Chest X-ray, PA view. Patient: 47 years old, sex M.
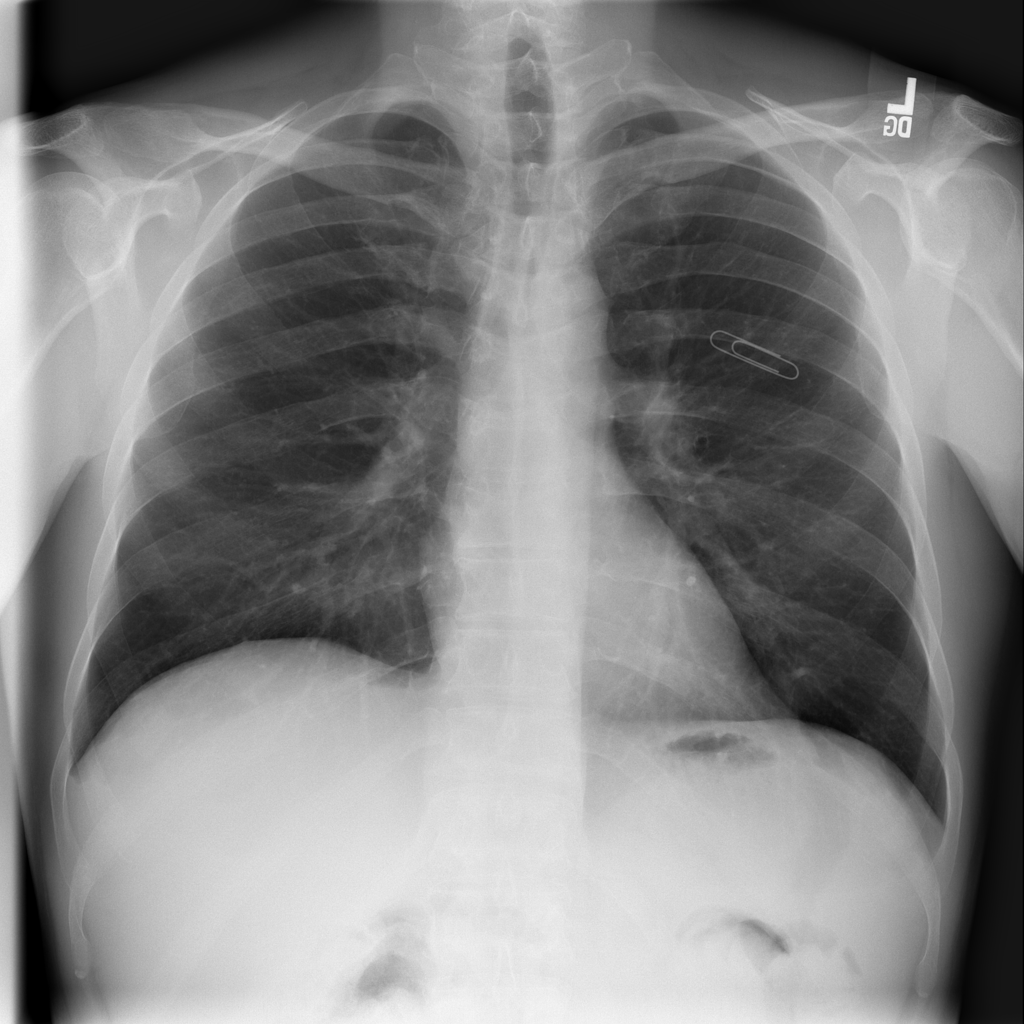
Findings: No Finding